Question: I want to make a website where I can upload files to a specific directory on my Linux server.
HTML:
'''
<body>
<form action="index.php" method="post" enctype="multipart/form-data">
<p>File: </p>
<input type="hidden" name="MAX_FILE_SIZE" value="2000000000000000">
<input type="file" name="FileToUpload" id="FileToUpload"> <br> <br>
<input type="submit" value="Hochladen" name="submit">
</form>
</body>
'''
PHP:
'''
<?php
$directory = "var/www/html/upload/";
$file = $directory . basename($_FILES["FileToUpload"]["name"]);
if(move_uploaded_file($_FILES["FileToUpload"]["name"], $file)){
echo "File was succesfully uploaded!";
}
else{
echo "ERROR";
}
print_r(error_get_last());
print_r($_FILES);
?>
'''
Php.ini:
'''
file_uploads = On
upload_tmp_dir= "/var/www/html/upload/files/"
upload_max_filesize = 2048M
max_file_uploads = 20
'''
output:
'''
Array ( [FileToUpload] => Array ( [name] => Meme.jpg [type] => image/jpeg [tmp_name] => /var/www/html/upload/files/phpiQizaE [error] => 0 [size] => 91487 ) )
'''
The folder for the uploaded image has '777' permissions and 'www-data' user and group.

I don't know how to make it work.
I think it's something I must change in linux, because in the middle of the search it says 'The upload was succesfull', so I don't think the php or the html are the problem...
Really appreciate any kind of help.
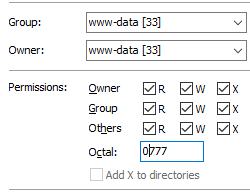
Answer: I tried your code and found 2 flaws:
1. The parameter 1 should have tmp_name instead of name like this: move_uploaded_file($_FILES["FileToUpload"]["tmp_name"], $file) in place of move_uploaded_file($_FILES["FileToUpload"]["name"], $file)
2. The location should be absolute so it should be $directory = "/var/www/html/upload/"; instead of $directory = "var/www/html/upload/";
The code will work. At least it worked in mine.